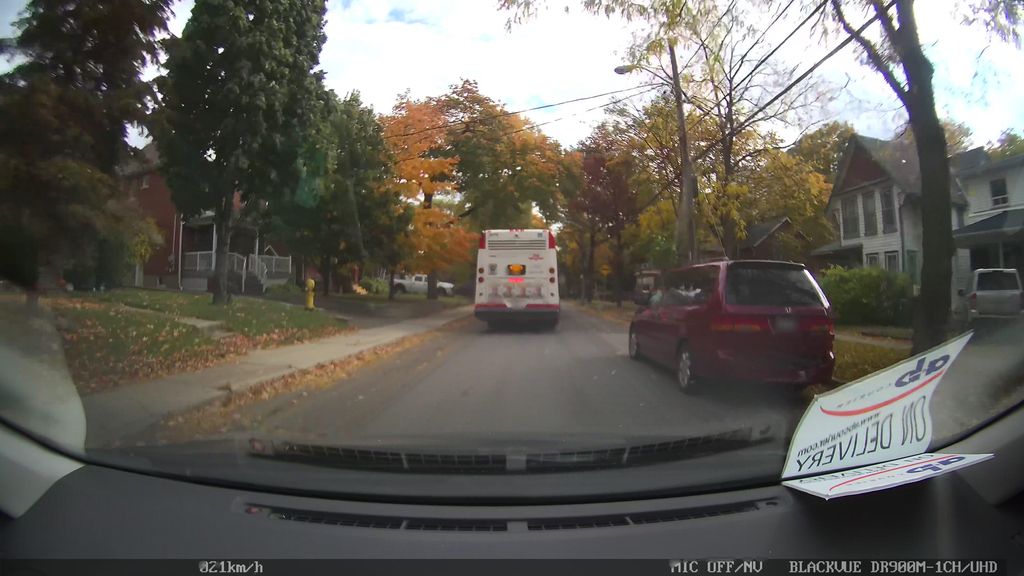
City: toronto